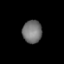
Tissue: lung
Cell type: Epithelial cells
Senescence score: 0.1601
Nuclear area (px): 431
Mean DAPI intensity: 116.796